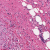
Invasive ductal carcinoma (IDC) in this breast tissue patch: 0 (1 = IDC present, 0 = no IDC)